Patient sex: M
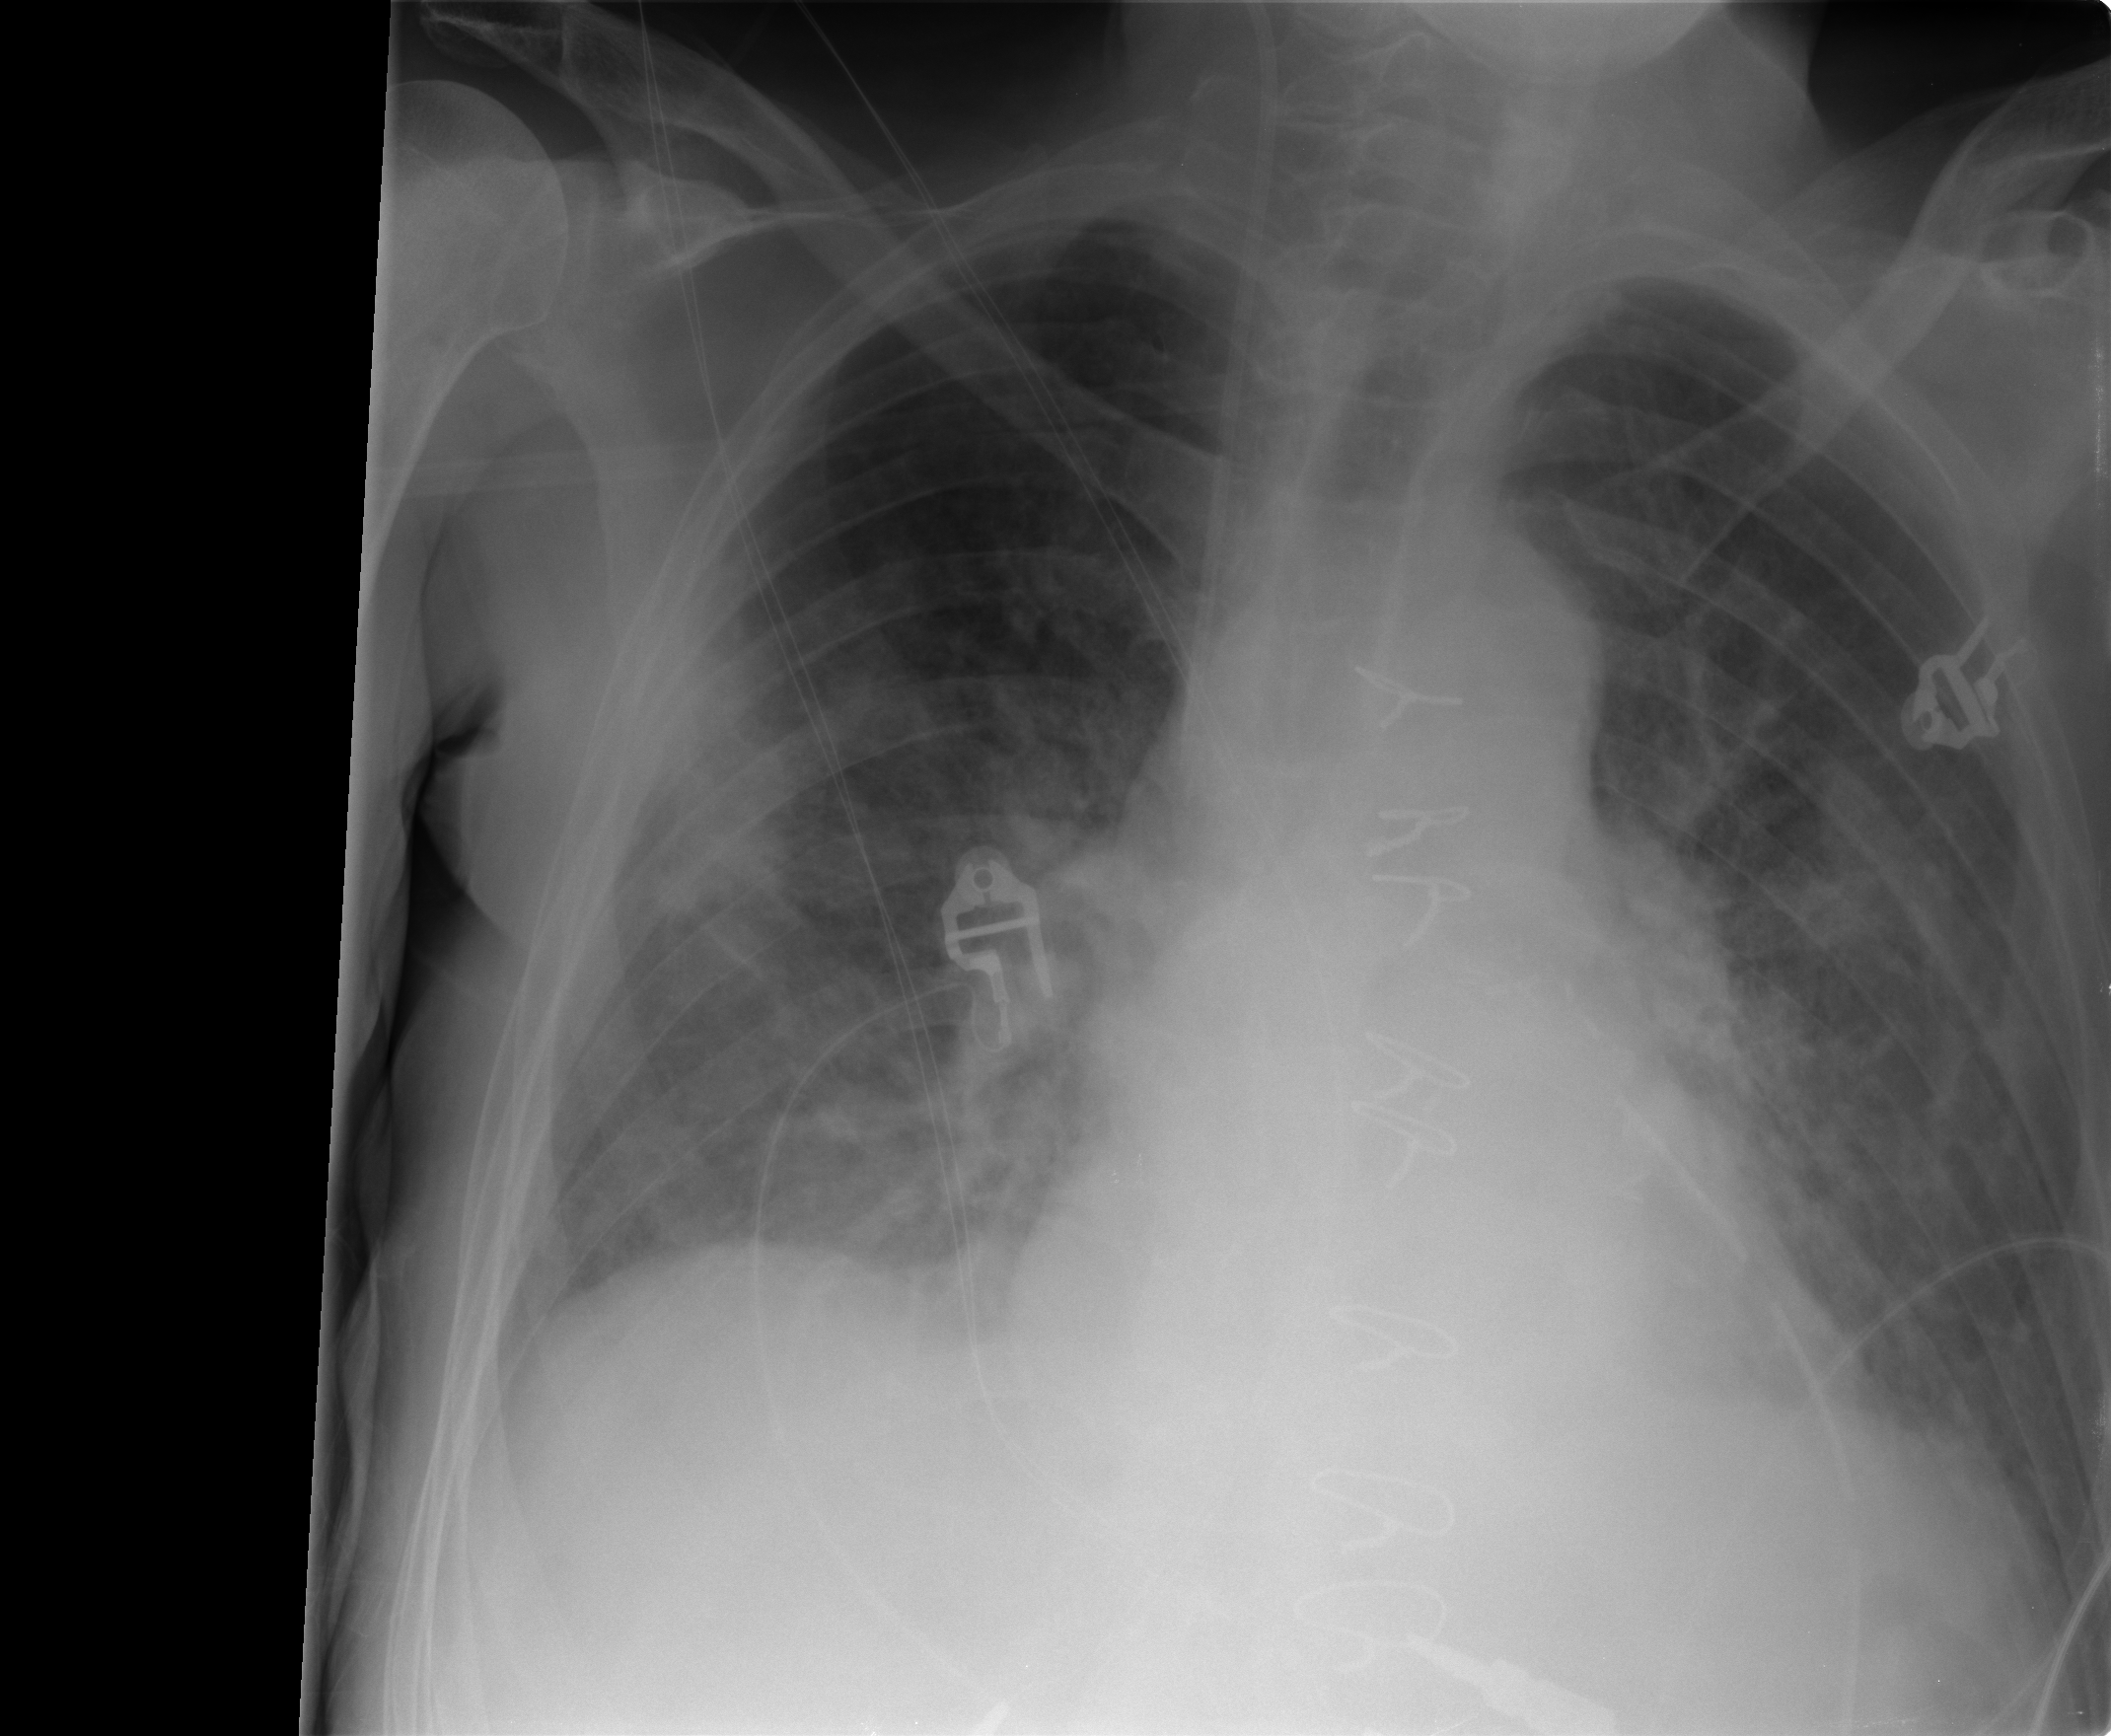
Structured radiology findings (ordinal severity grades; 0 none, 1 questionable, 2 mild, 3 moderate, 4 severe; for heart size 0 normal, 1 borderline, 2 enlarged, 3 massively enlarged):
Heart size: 0
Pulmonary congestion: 3
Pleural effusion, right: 2
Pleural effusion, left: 1
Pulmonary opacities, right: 3
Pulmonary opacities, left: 2
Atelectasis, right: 2
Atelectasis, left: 2